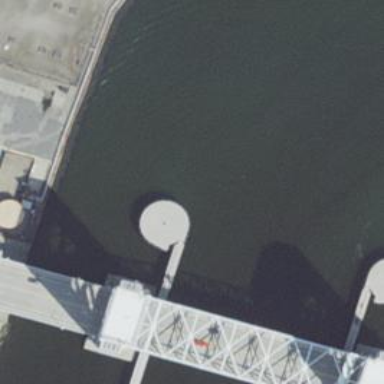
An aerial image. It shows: Man-made pier.